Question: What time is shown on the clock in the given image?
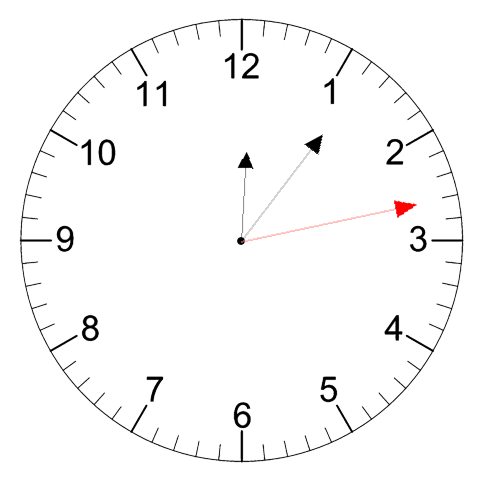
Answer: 12:06:13